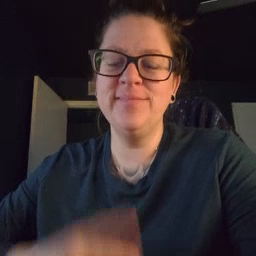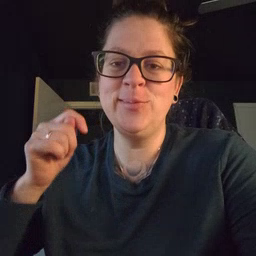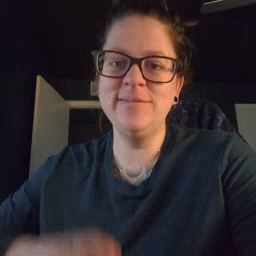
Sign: toy